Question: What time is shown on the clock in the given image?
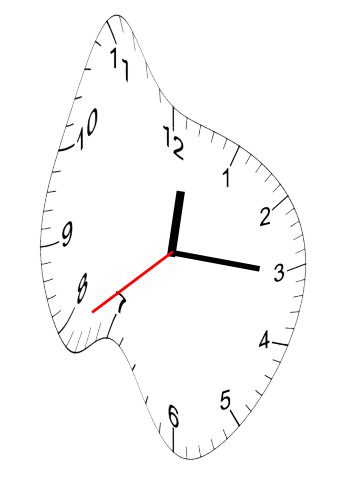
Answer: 12:15:39